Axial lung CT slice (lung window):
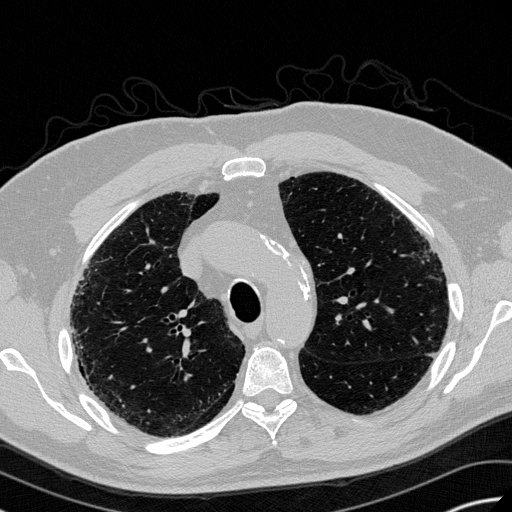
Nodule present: no